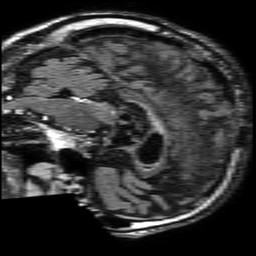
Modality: FLAIR
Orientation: sagittal
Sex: male
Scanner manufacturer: philips
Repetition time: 11 s
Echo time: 0.125 s